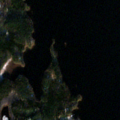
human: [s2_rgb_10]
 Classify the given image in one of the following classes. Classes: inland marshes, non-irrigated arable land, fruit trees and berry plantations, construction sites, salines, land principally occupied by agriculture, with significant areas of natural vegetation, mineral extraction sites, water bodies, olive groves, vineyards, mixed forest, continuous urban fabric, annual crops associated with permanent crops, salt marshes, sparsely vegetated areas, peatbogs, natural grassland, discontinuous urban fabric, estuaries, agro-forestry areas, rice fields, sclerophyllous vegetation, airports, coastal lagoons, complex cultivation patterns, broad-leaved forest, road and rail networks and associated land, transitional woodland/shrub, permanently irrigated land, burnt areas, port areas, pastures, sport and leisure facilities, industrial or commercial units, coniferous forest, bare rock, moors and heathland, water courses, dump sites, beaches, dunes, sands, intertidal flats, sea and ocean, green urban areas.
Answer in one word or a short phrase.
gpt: coniferous forest, mixed forest, water bodies